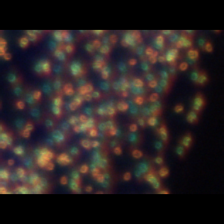
Taxon: Phaeocystis
Group: Other